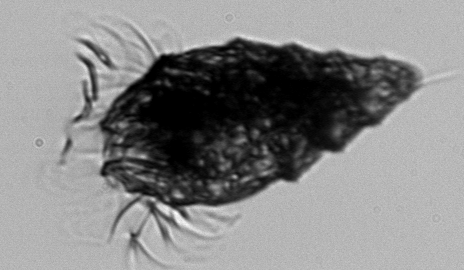
Label: Laboea_strobila